Field crop: maize
Growth stage: 2
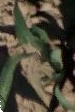
Species: maize